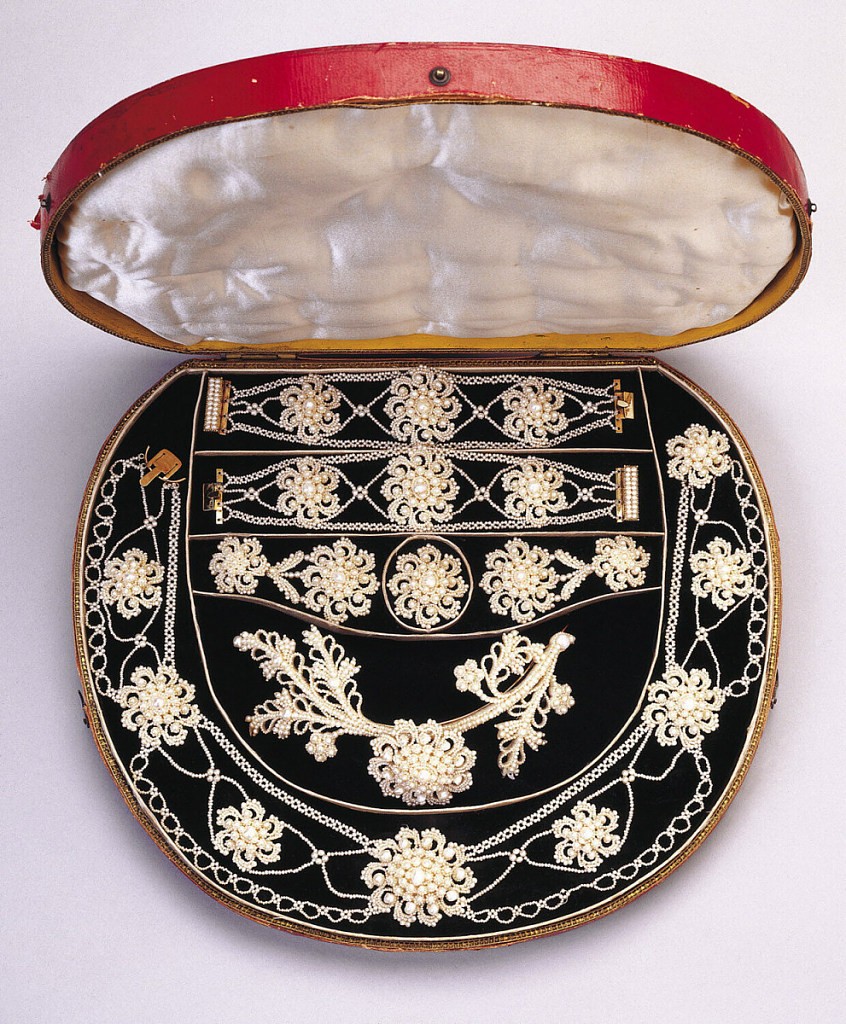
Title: Brooch
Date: ca. 1830
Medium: Seed pearls, mother-of-pearl, gold, fiber
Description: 1946-50-47/51: Parure composed of seed pearl necklace, brooch, ha...;     1946-50-47: Necklace comprising eight sunburst-ornaments of se...;     1946-50-48-a,b: Brooch of woven seed pearls making a flower and th...;     1946-50-49: Hair ornament of woven pearls making flowers in a ...;     1946-50-50-a,b: Pair of earings of woven pearls making a flower. E...;     1946-50-51-a,b: Bracelet of woven pearls making a row of flowers; ...